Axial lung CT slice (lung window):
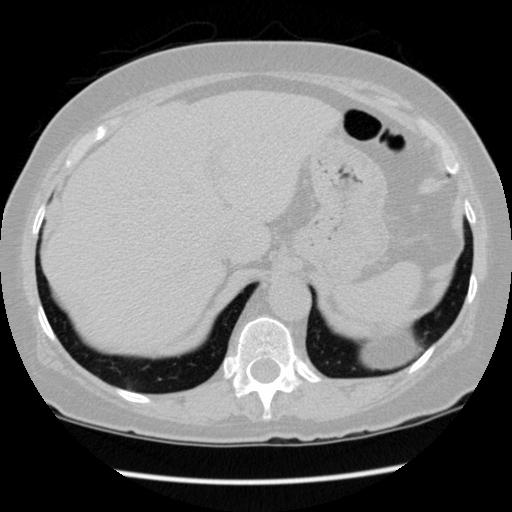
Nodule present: no